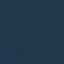
Land use / land cover: SeaLake